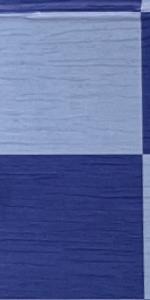
Label: Empty